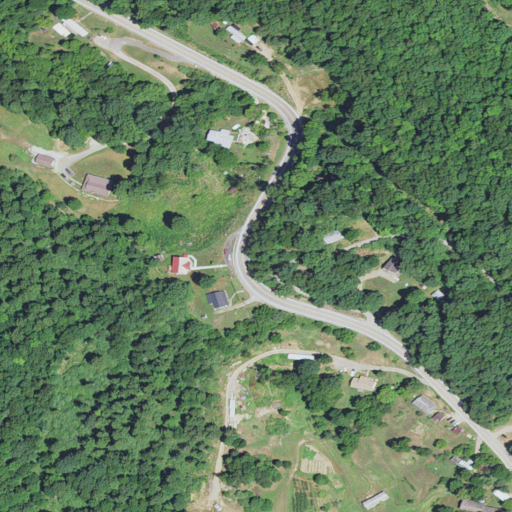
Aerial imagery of gap in West Virginia named McColgan Low Gap containing deciduous forest, mixed forest, open development, low intensity development, pasture, and medium intensity development